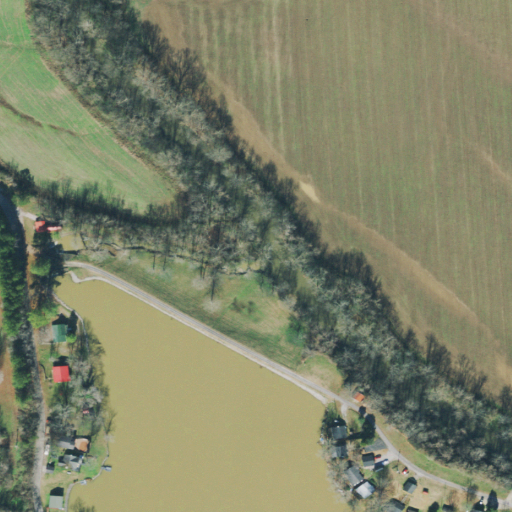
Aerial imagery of valley in Tennessee named Simpson Chapel Hollow containing cultivated crops, open development, open water, deciduous forest, pasture, low intensity development, mixed forest, woody wetlands, herbaceous wetlands, grassland, and medium intensity development